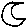
Label: moon